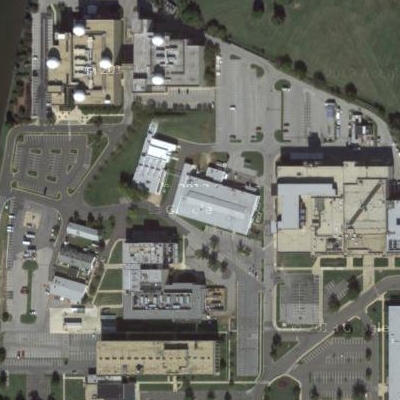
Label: cIndustry